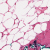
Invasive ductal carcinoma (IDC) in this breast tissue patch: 0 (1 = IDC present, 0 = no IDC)